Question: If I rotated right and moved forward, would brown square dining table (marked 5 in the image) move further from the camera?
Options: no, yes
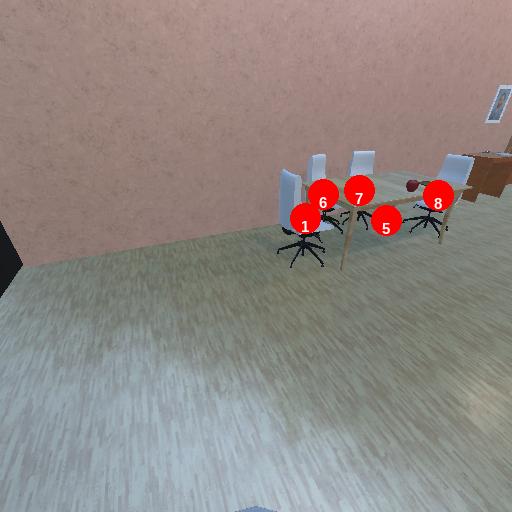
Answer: no